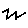
Label: zigzag